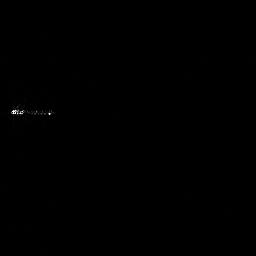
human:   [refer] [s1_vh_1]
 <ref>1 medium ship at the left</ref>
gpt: <box>[[2, 39, 21, 46, 0]]</box>